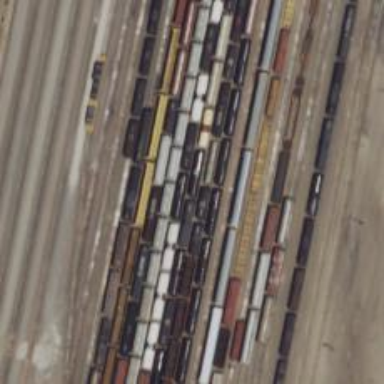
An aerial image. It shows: Railway yard in service.